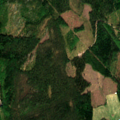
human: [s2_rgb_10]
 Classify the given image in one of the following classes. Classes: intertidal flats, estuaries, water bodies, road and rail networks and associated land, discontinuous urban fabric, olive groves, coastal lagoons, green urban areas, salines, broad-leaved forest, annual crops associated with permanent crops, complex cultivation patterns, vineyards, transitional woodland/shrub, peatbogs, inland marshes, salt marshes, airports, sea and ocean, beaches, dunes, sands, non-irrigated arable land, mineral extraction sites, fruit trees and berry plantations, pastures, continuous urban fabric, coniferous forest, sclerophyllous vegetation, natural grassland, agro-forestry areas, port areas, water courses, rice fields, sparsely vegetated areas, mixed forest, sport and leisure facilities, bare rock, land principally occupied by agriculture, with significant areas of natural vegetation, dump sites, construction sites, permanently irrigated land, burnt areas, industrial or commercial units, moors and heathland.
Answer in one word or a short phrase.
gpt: land principally occupied by agriculture, with significant areas of natural vegetation, coniferous forest, mixed forest